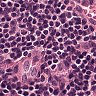
Metastatic tissue present: no